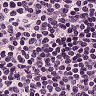
Metastatic tissue present: no